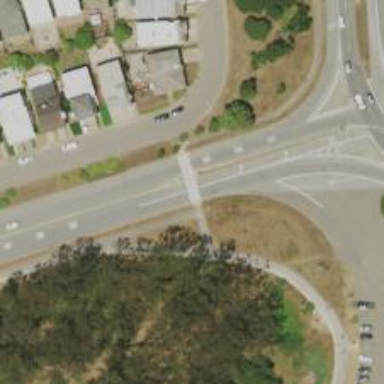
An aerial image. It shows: Crossing on the cycleway.